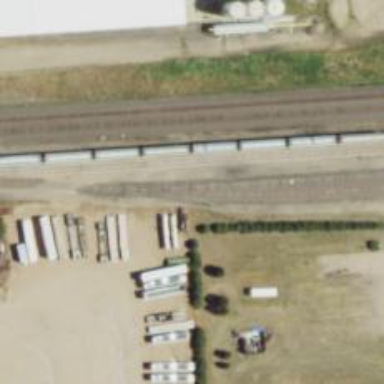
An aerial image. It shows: Railway spur service.